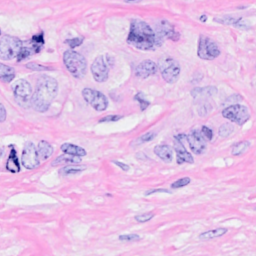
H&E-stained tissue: Breast